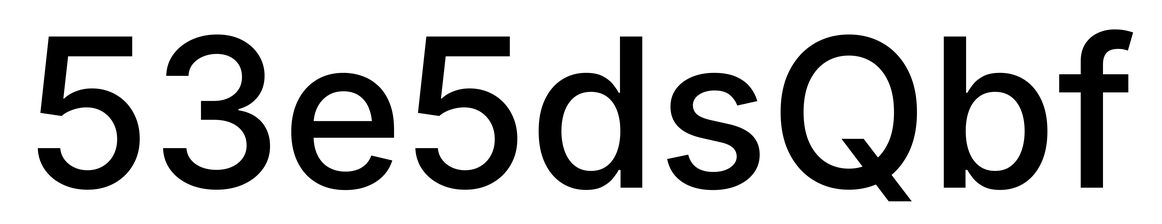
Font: Inter_Medium